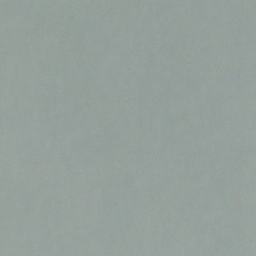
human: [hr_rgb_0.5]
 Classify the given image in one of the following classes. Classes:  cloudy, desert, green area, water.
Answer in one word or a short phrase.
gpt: cloudy